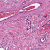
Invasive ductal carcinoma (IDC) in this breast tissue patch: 0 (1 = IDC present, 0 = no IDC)